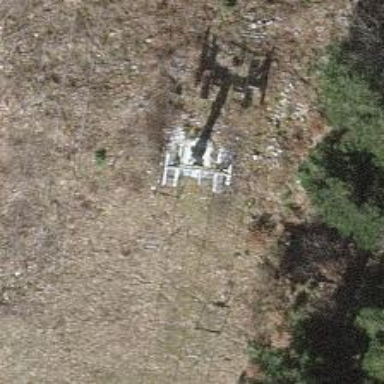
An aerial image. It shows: Pylon used for aerialway.